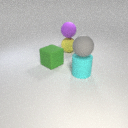
large yellow rubber sphere below large purple rubber sphere